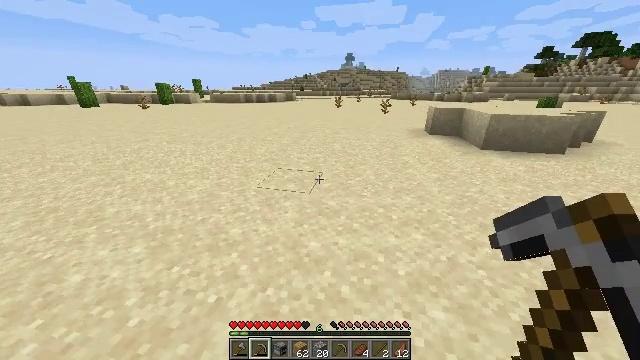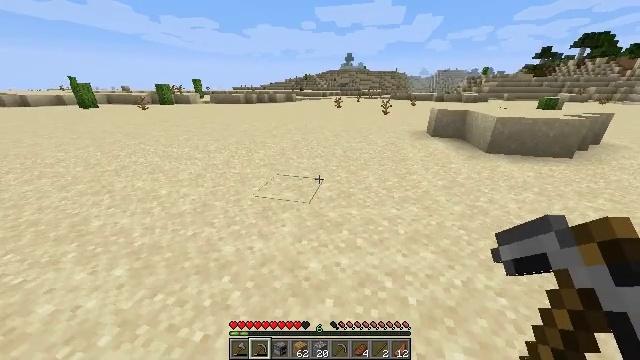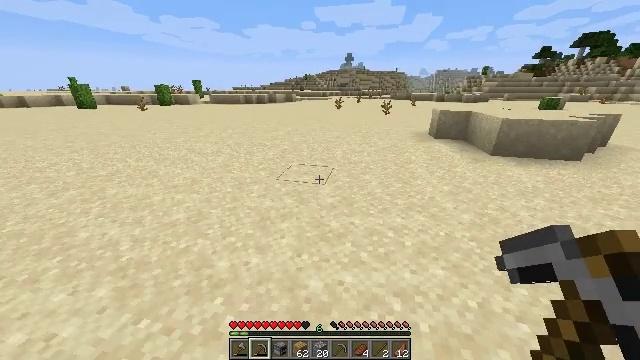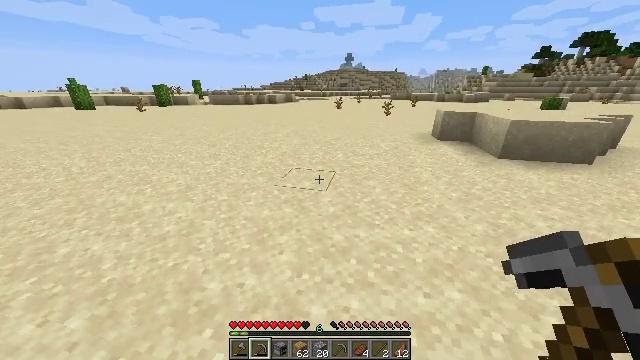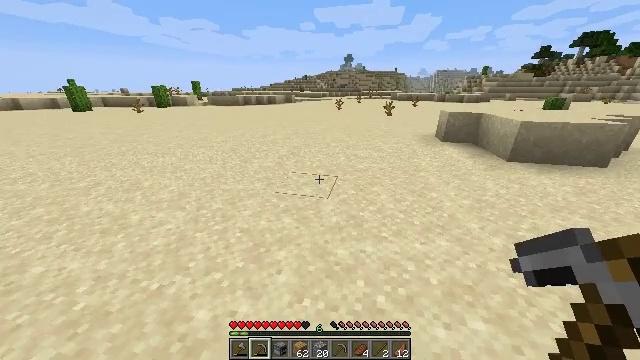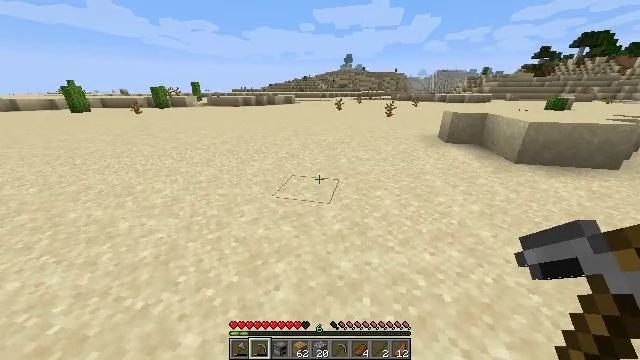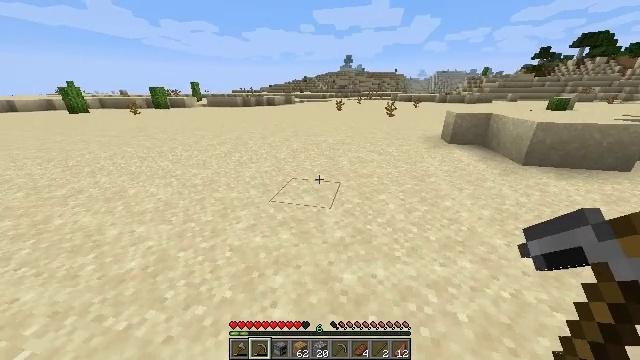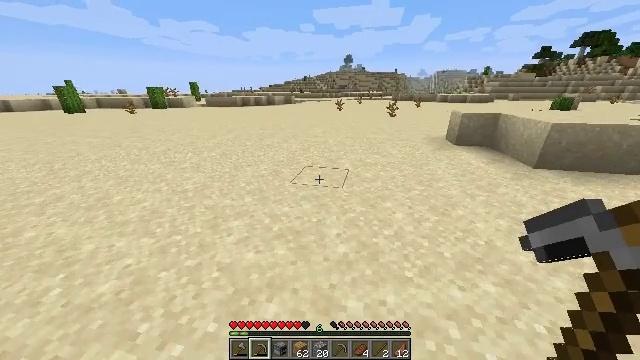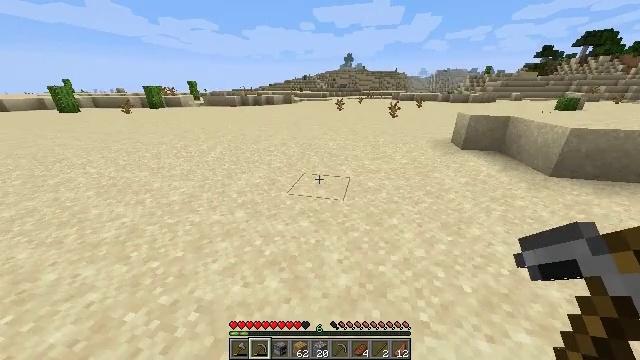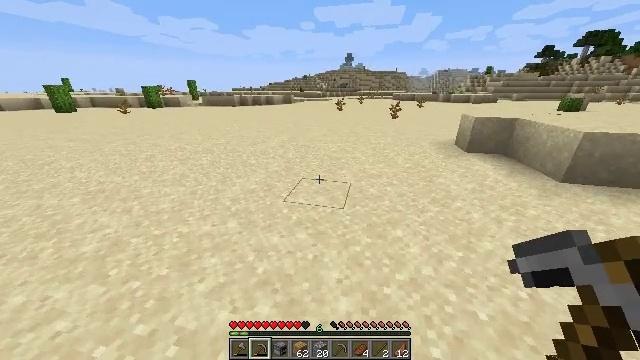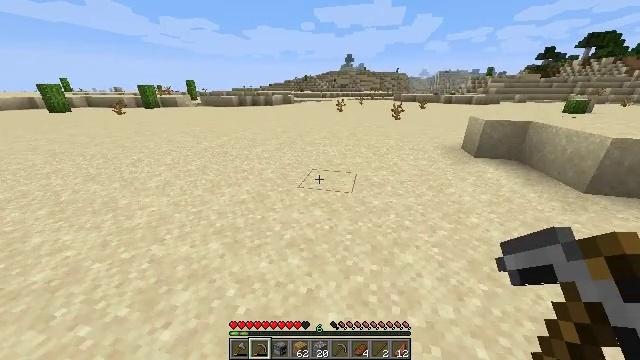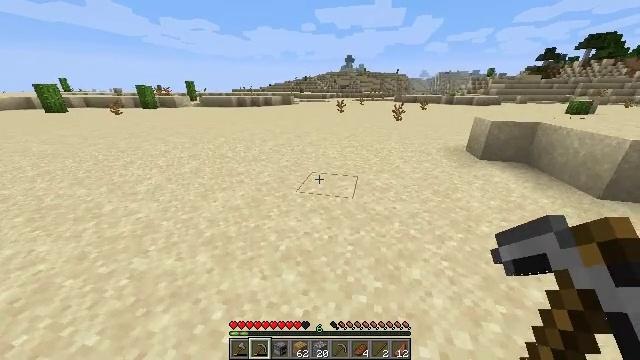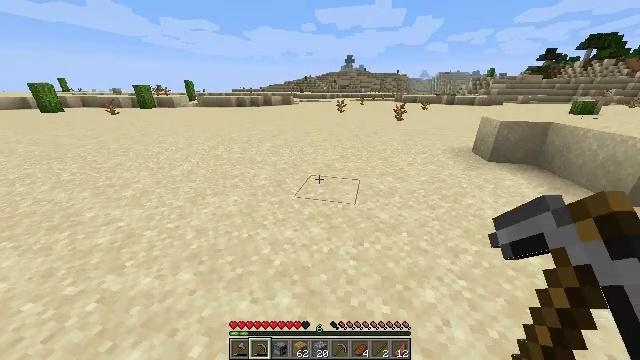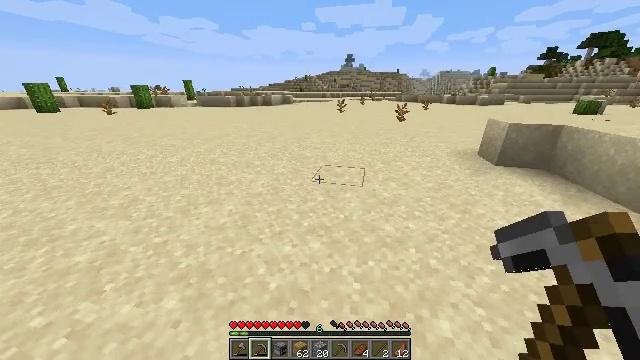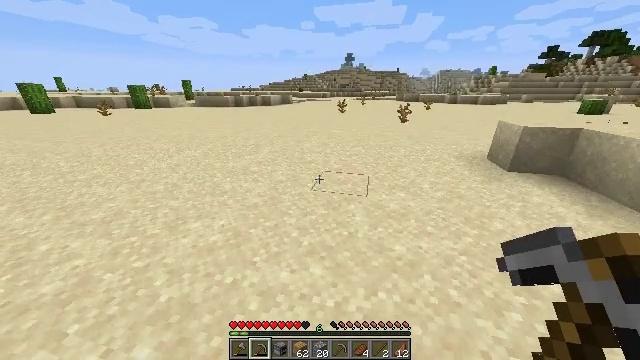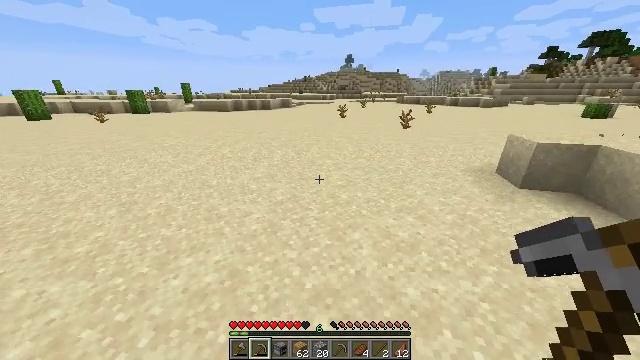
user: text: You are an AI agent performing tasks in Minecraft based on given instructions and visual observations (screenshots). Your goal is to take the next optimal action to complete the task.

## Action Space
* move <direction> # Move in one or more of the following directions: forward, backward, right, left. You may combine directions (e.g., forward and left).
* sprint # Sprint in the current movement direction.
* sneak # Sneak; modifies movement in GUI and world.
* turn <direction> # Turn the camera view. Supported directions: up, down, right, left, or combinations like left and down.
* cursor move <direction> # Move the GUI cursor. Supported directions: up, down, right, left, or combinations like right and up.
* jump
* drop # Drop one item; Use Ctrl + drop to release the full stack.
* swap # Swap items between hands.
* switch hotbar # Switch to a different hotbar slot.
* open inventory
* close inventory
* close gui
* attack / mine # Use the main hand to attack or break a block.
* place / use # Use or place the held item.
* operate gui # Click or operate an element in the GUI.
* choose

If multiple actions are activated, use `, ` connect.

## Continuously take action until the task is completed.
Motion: motion action
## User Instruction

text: Gather a dead bush.
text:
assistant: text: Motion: move forward, sprint
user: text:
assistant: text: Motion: move forward, sprint
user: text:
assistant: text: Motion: move forward, sprint
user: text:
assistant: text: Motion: move forward, sprint
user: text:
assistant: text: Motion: move forward, sprint
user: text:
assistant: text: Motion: move forward, sprint
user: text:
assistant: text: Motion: move forward, sprint
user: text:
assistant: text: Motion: move forward, sprint
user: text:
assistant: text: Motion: move forward, sprint
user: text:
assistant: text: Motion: move forward, sprint
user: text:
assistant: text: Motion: move forward, sprint
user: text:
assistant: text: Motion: move forward, sprint
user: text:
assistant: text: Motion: move forward, sprint
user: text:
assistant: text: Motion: move forward, sprint
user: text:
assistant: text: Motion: move forward, sprint, jump
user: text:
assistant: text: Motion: move forward, sprint, jump
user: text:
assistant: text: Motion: move forward, sprint, jump
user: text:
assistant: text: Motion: move forward, sprint, jump
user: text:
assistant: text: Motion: move forward, sprint, jump
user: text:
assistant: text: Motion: move forward, sprint, jump
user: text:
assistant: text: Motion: move forward, sprint, jump
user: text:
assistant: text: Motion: move forward, sprint, jump
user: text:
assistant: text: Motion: move forward, sprint, jump
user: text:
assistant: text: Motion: move forward, sprint, jump
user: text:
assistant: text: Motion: move forward, sprint, jump
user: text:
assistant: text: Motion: move forward, sprint, jump
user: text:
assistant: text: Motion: move forward, sprint, jump
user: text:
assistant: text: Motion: move forward, sprint, jump
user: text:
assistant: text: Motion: move forward, sprint, jump
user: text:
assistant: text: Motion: move forward, sprint, jump